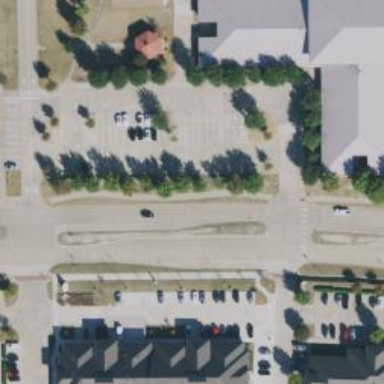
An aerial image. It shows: Tertiary road with separate sidewalk.